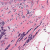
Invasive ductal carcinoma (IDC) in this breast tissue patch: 1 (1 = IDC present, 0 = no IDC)